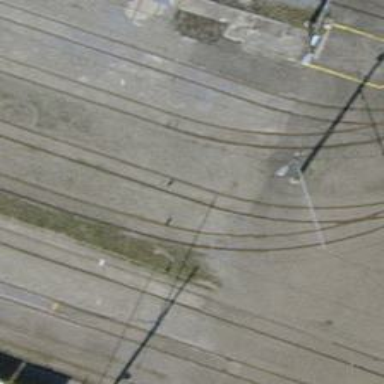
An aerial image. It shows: Tram railway with electrified contact lines. The scene is at service yard with one track.